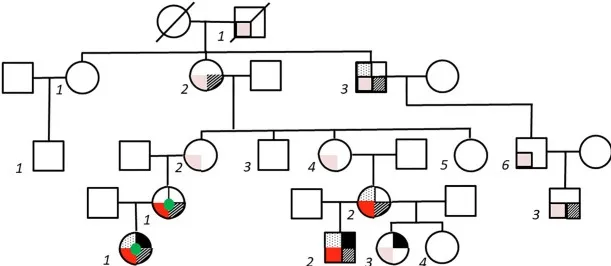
Pedigree of kindred. On left axis, generations are labeled with Roman numerals I-V. Individual members of the family are labeled with italicized Arabic numerals. Family members related only by marriage are not numbered. Detailed family history was obtained from subject II-2, the maternal great-grandmother of the proband V-1. Subject II-2 postulates that the FAS variant stems from her father's side of the family (I-1) because his sister (not depicted) died of leukemia at age 17.
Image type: electrography (ekg)